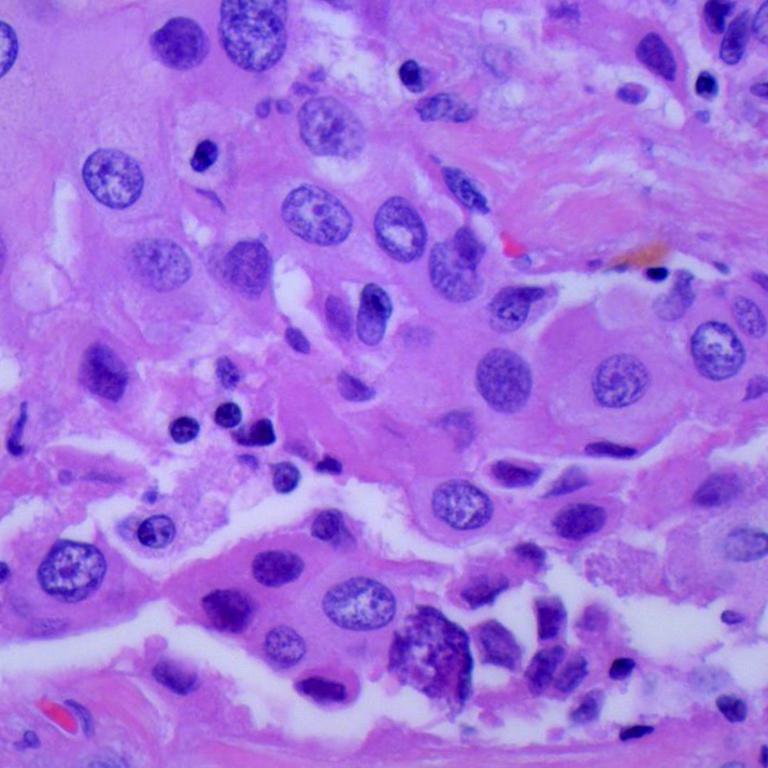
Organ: lung
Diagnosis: adenocarcinomas